Question: I had an .NET Core 2.1 application which handled CORS well. But after upgrading to 2.2 I faced the problem:

> Access to XMLHttpRequest at '<URL>' has been blocked by CORS policy: Response to preflight request doesn't pass access control check: No 'Access-Control-Allow-Origin' header is present on the requested resource.
Response Headers: (might this be an issue with IIS?)
> Connection: closeContent-Length: 315Content-Type: text/html; charset=us-asciiDate: Tue, 22 Jan 2019 15:08:26 GMTServer: Microsoft-HTTPAPI/2.0
I tried every combination I could find here (enabling CORS before and after MVC, adding and removing UseCors from Configure method), but nothing worked.
'''
public IServiceProvider ConfigureServices(IServiceCollection services)
{
...
services.AddCors(options =>
{
options.AddPolicy("MyPolicy",
builder => builder.WithOrigins("https://cabinet.xxxxxx")
.AllowAnyMethod()
.AllowCredentials()
.AllowAnyHeader());
});
services.AddMvc();
...
}
public void Configure(IApplicationBuilder app, IHostingEnvironment env)
{
if (env.IsDevelopment())
{
app.UseDeveloperExceptionPage();
}
app.UseHsts();
//app.UseHttpsRedirection();
app.UseCors("MyPolicy");
app.UseMvc();
app.UseDefaultFiles();
app.UseStaticFiles();
}
'''
and the method is
'''
[HttpPost]
[EnableCors("MyPolicy")]
[Route("user/avatar")]
[Authorize]
public async Task Method(IFormFile file) {...}
'''
Am I missing something? I don't want to downgrade back to 2.1.
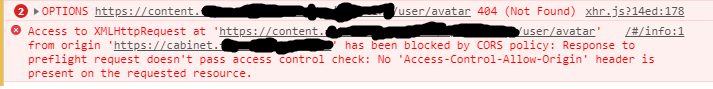
Answer: Apparently there was an issue with IIS configuration. Moving website to another port helped.